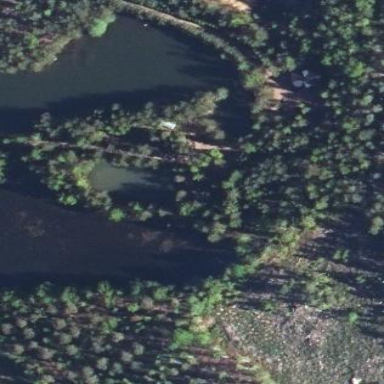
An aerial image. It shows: Peaceful pond surrounded by nature.